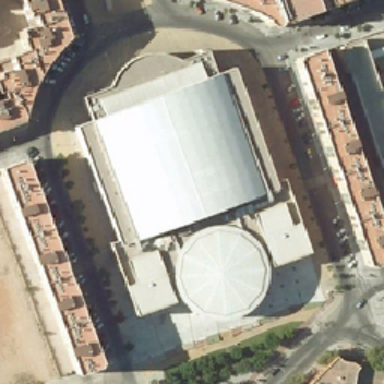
There is a white gym in the center of the earth .